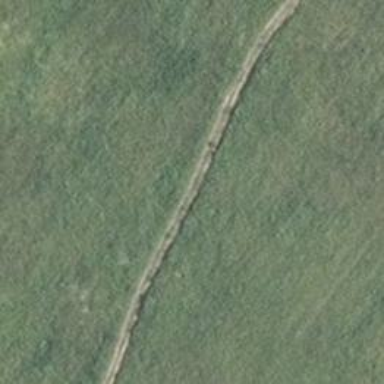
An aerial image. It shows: Path.